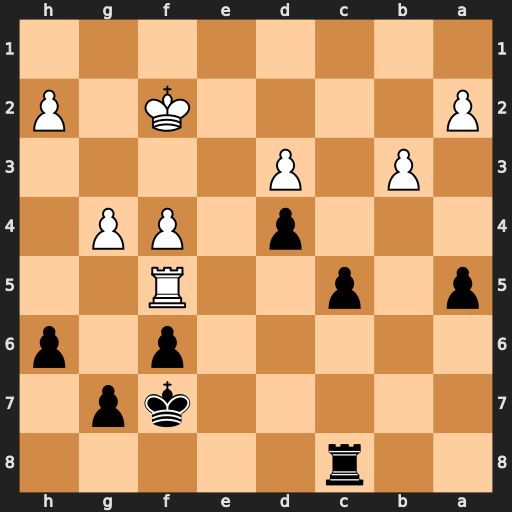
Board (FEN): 2r5/5kp1/5p1p/p1p2R2/3p1PP1/1P1P4/P4K1P/8
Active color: b
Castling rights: -
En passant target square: -
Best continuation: g6 Rd5 Ke6 Rxc5 Rxc5